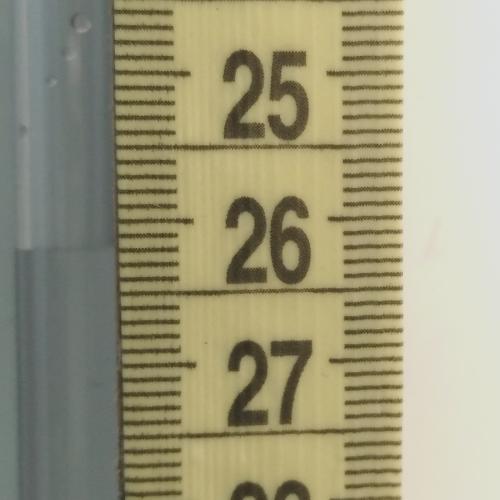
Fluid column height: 26.2 cm